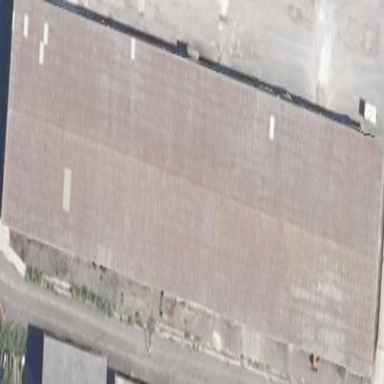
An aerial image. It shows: Industrial building.